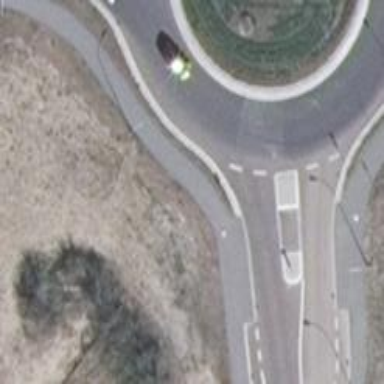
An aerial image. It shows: Path with asphalt surface. The path is suitable for cycling and walking.